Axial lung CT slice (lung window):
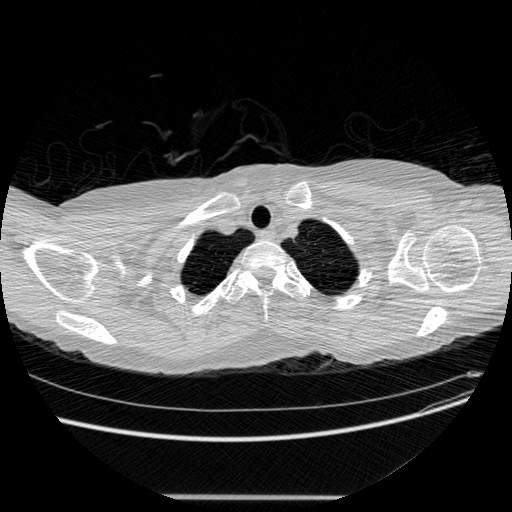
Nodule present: no